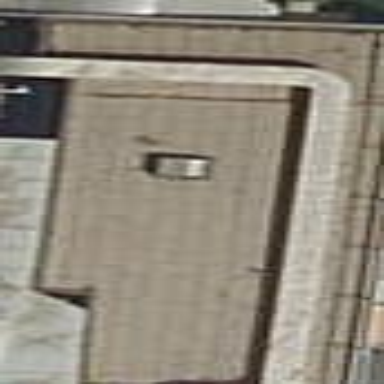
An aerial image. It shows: Part of building.